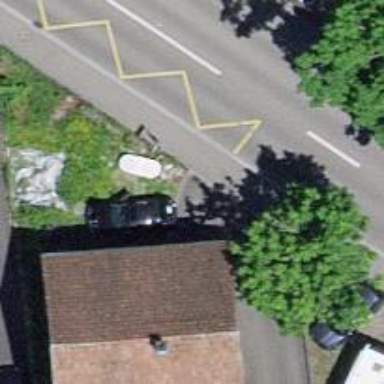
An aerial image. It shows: Platform for public transport is situated by the road.